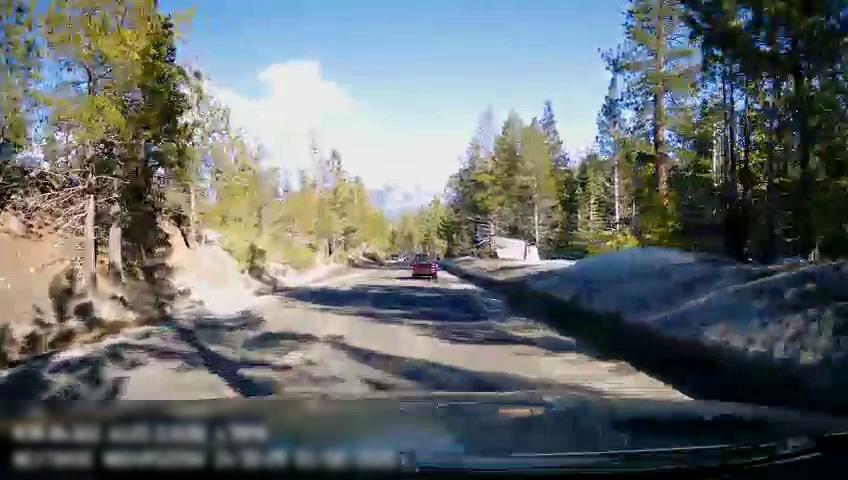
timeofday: Day
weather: Sunny
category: Drivable Space
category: Vehicles | Car